Field crop: maize
Growth stage: 2
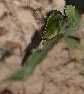
Species: maize